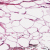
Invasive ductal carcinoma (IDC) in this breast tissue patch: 0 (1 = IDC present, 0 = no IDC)